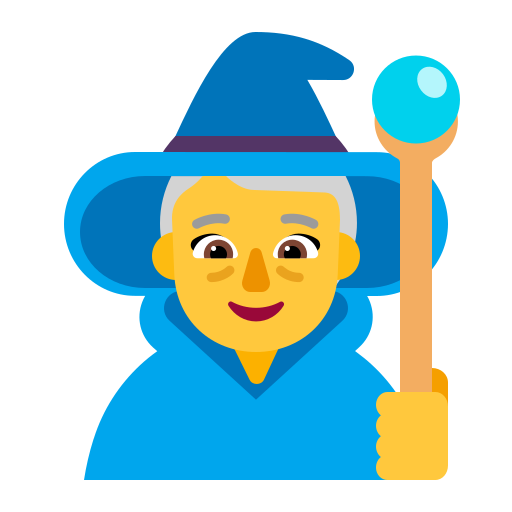
woman mage flat default